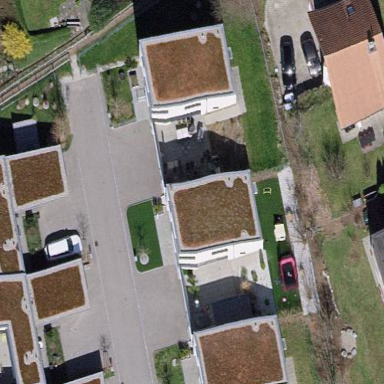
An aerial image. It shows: Simple house.